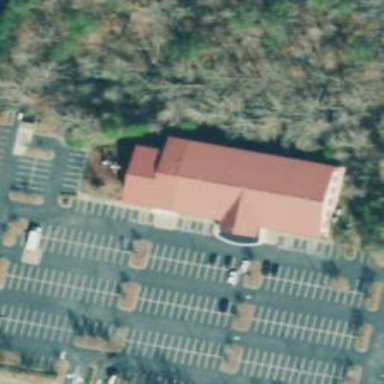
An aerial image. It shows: Building that serves as place of worship.